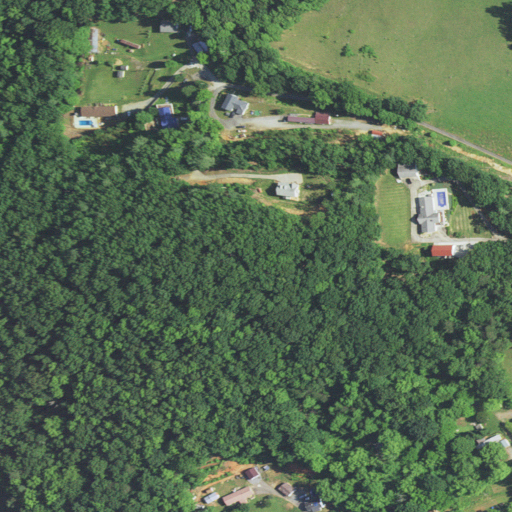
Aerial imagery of mountain in North Carolina named Bradford Mountain containing deciduous forest, open development, shrub, pasture, low intensity development, mixed forest, and medium intensity development